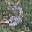
Label: 2